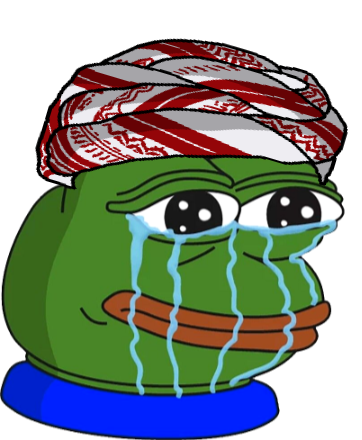
Label: 5_Pepe